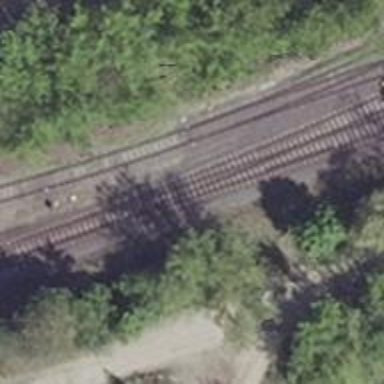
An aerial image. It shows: Railway switch.